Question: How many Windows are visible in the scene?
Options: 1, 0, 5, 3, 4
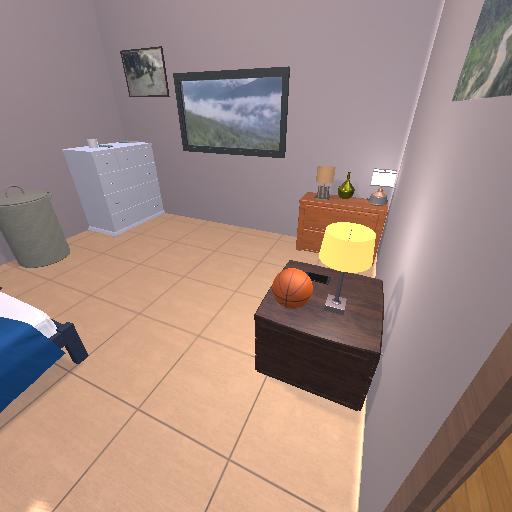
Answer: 1